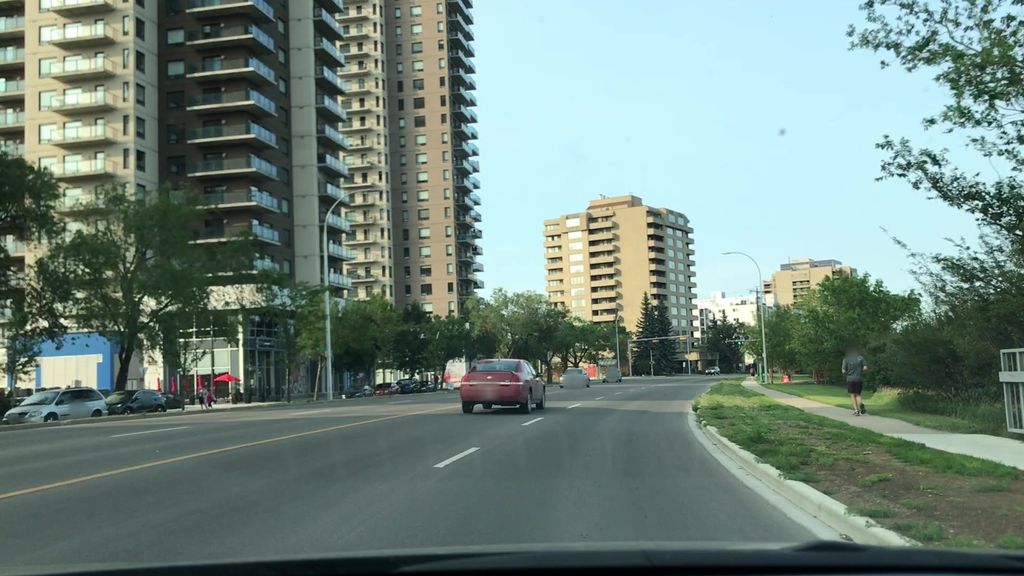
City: edmonton